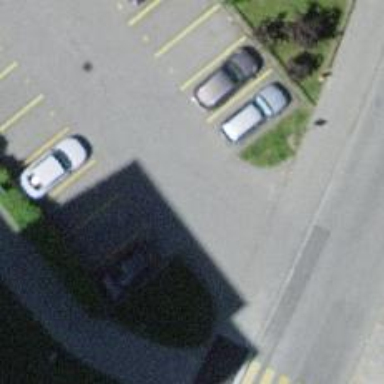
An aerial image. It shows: Road serving as parking aisle.